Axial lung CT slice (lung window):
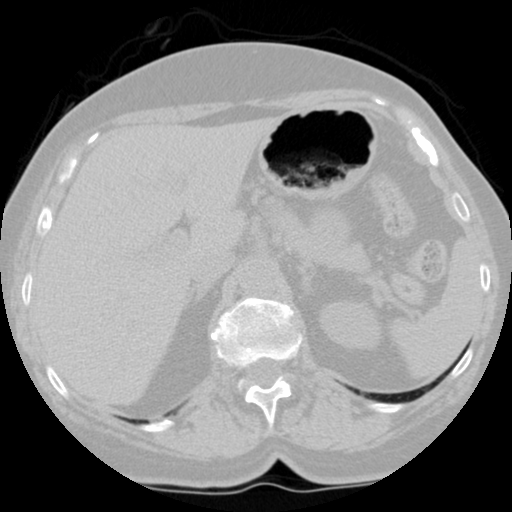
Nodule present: no